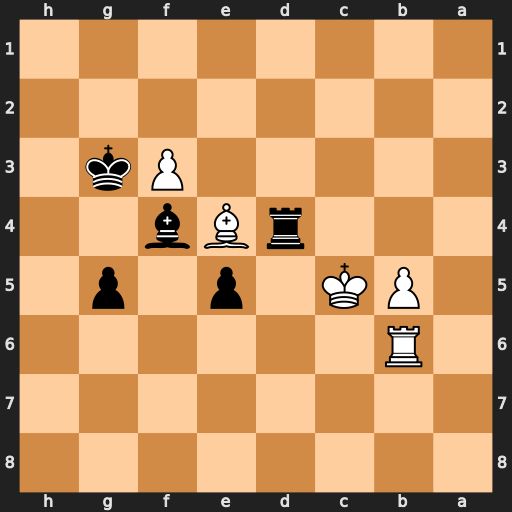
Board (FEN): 8/8/1R6/1PK1p1p1/3rBb2/5Pk1/8/8
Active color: b
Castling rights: -
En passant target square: -
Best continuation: Be3 Kc6 Rc4+ Kd5 Rxe4 fxe4 Bxb6